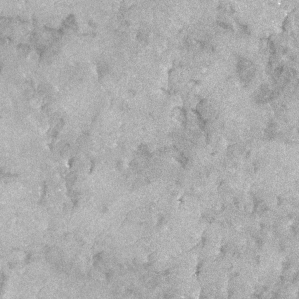
Label: frost